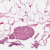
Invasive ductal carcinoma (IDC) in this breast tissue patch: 0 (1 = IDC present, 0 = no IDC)